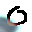
Label: 0